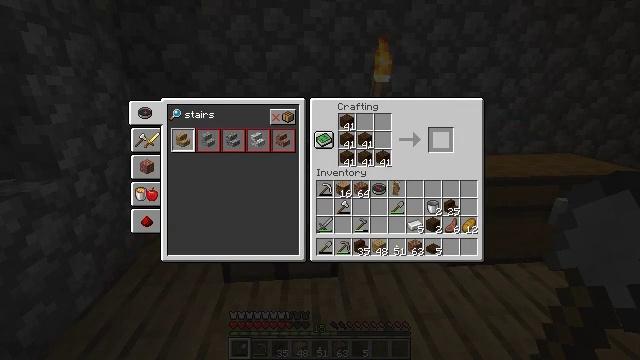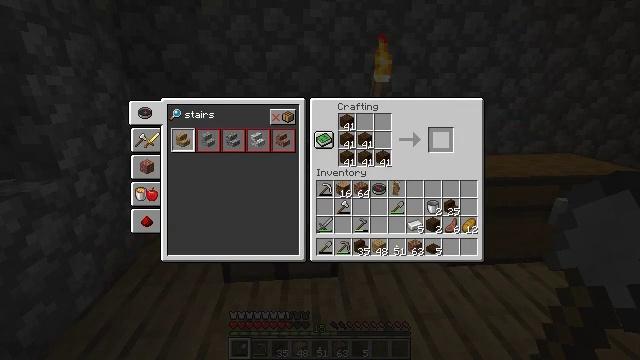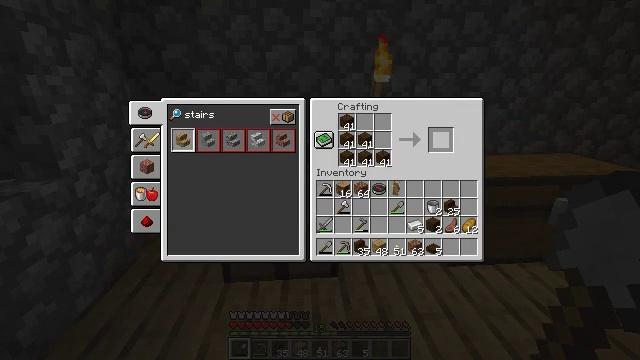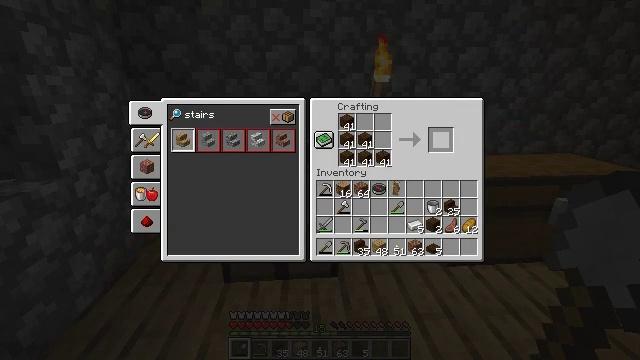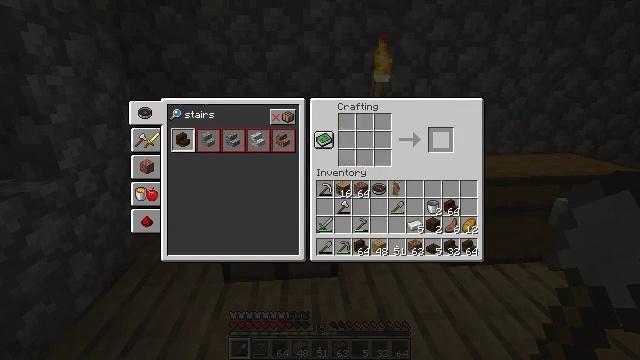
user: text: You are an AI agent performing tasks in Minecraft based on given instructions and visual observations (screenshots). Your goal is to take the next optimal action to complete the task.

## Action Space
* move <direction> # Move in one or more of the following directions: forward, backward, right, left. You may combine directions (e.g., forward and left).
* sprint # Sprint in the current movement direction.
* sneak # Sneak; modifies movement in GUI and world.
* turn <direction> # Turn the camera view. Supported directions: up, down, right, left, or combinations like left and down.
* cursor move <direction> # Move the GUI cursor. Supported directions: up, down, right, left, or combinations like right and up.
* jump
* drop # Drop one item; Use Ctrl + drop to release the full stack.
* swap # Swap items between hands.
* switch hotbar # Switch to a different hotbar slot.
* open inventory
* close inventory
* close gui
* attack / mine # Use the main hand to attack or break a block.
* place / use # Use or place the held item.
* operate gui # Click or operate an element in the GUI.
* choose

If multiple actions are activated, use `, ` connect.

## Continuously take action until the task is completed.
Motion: motion action
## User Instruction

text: Arrange dark oak planks to make dark oak stairs.
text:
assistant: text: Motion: sneak, operate gui
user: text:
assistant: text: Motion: sneak
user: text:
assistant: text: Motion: sneak
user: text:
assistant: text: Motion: sneak
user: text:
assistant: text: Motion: sneak